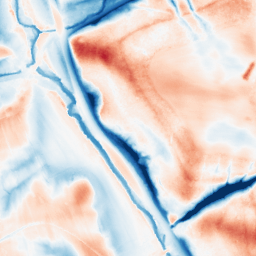
Category: edge_preserving
Decomposition family: guided
Decomposition parameters: radius: 16
eps: 0.01
Upsampling method: sinc_blackman
Upsampling parameters: scale: 2
kernel_size: 8
Upsampling scale: 2